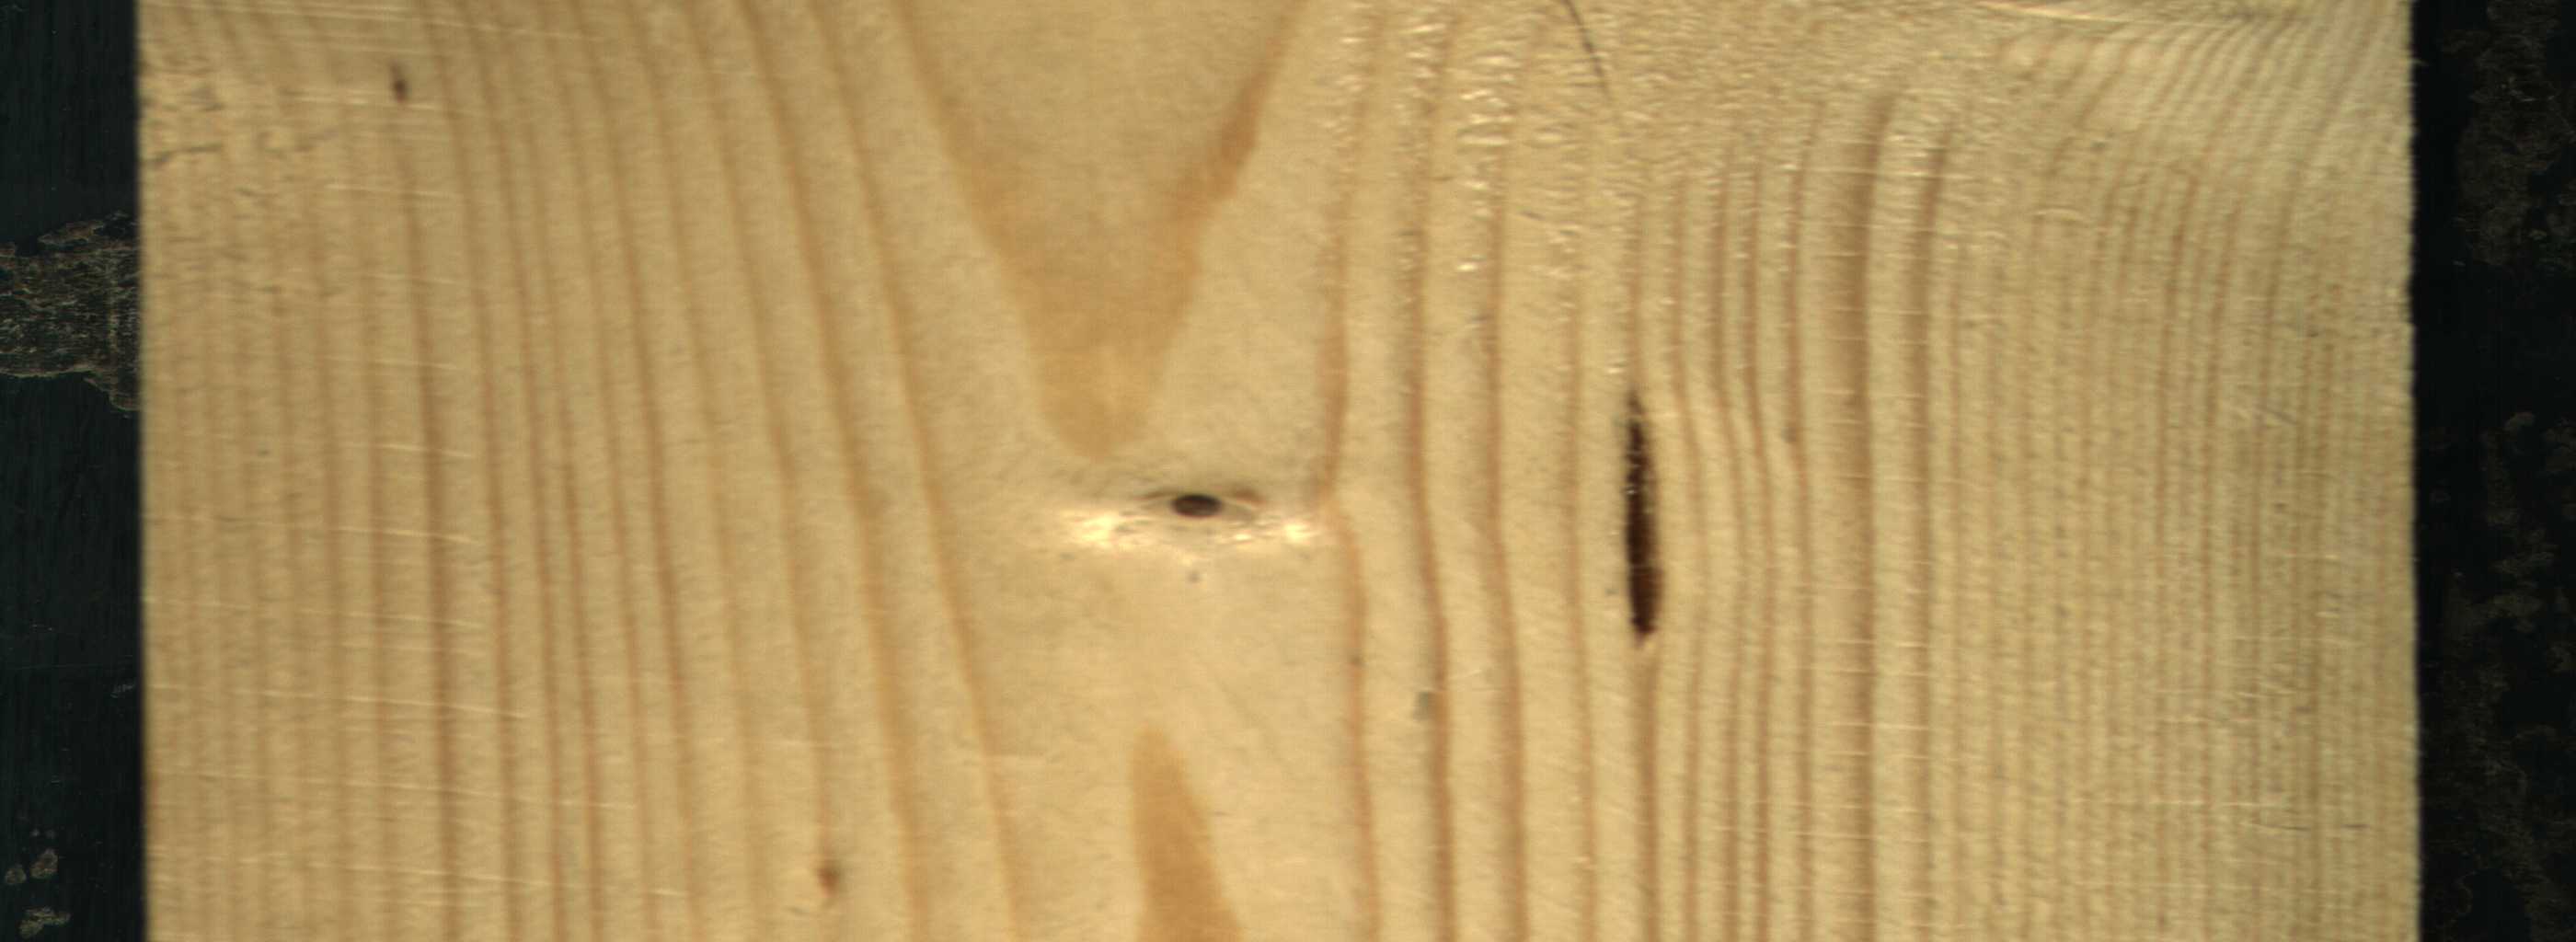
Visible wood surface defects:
resin
Live_Knot